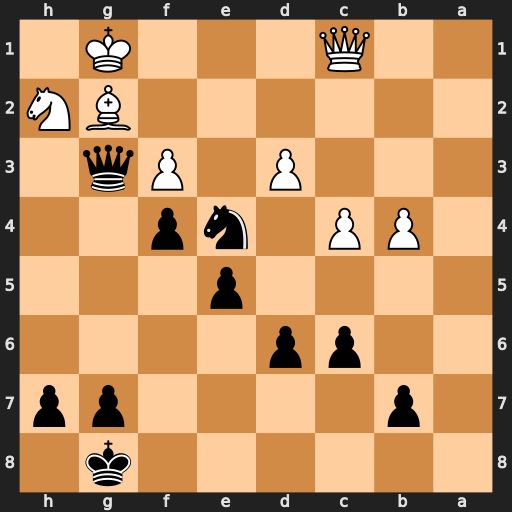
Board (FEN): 6k1/1p4pp/2pp4/4p3/1PP1np2/3P1Pq1/6BN/2Q3K1
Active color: b
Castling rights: -
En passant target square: -
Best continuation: Qf2+ Kh1 Ng3#